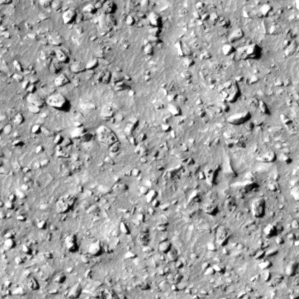
Label: non_frost